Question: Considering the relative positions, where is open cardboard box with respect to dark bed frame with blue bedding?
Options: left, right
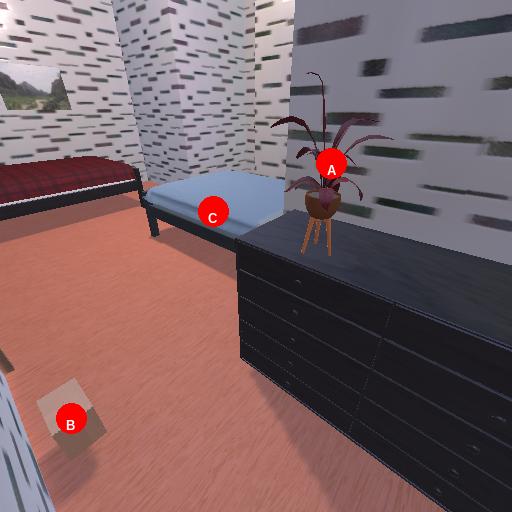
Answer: left